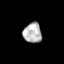
Tissue: skin
Cell type: Fibroblasts
Senescence score: 0.7881
Nuclear area (px): 364
Mean DAPI intensity: 179.283